Question: I am not sure why I am getting the following error:

the height doesn't complain anything, it's just the width... why?
Here's my code:
'''
@interface Embed : RKObject {
NSString * _url;
NSString * _original;
NSNumber * _width;
NSNumber * _height;
}
@property (nonatomic, retain) NSString * url;
@property (nonatomic, retain) NSString * original;
@property (nonatomic, retain) NSNumber * width;
@property (nonatomic, retain) NSNumber * height;
@end
@implementation Embed
@synthesize url = _url;
@synthesize original = _original;
@synthesize width = _width;
@synthesize height = _height;
+ (NSDictionary*) elementToPropertyMappings {
return [NSDictionary dictionaryWithKeysAndObjects:
@"url", @"url",
@"original", @"original",
@"width", @"width",
@"height", @"height",
nil];
}
- (void)dealloc
{
[_url release];
[_original release];
[_width release];
[_height release];
[super dealloc];
}
@end
'''
not sure why it's a CGFloat, never convert it to CGFloat anywhere else
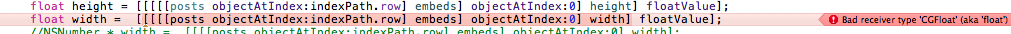
Answer: The error message would imply that it thinks the 'width' message, as posted to the 'objectAtIndex:0' returns a 'CGFloat', not an 'NSNumber'.
It's possible it has made an incorrect guess about the thing you're calling width on, so assuming you have your object defined correctly you probably just need to give the compiler the correct hint, e.g. (broken down to make it clear where the cast goes):
'''
[
[
(MyCorrectType *)[
[
[postsObject objectAtIndex:indexPath.row]
embeds]
objectAtIndex:0] // cast goes with the result of this
width]
floatValue]
'''